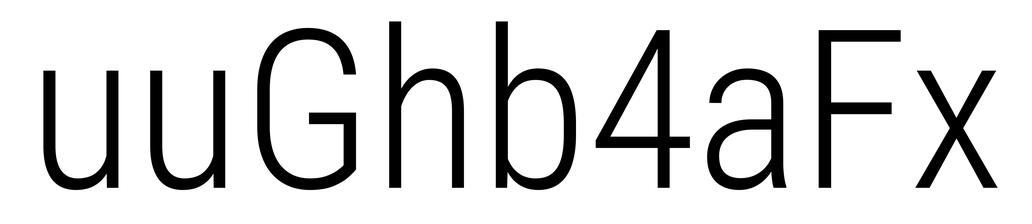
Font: Roboto_Condensed_Light